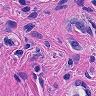
Metastatic tissue present: yes